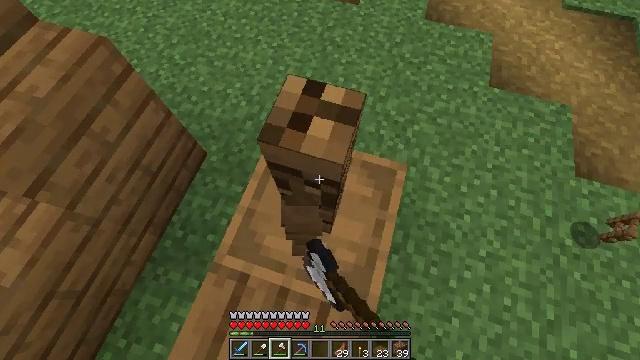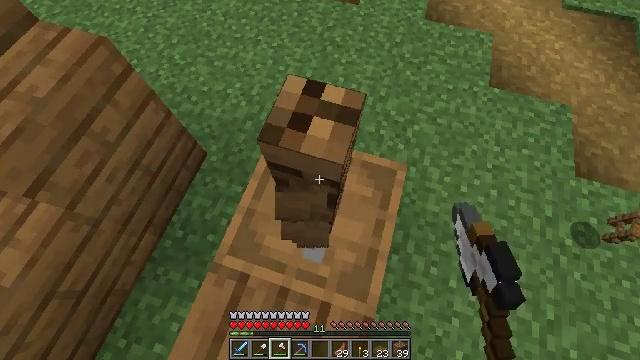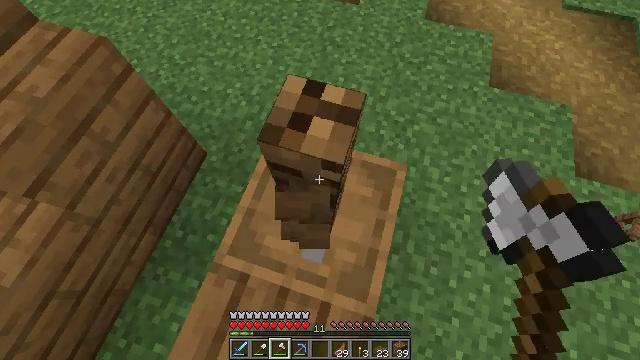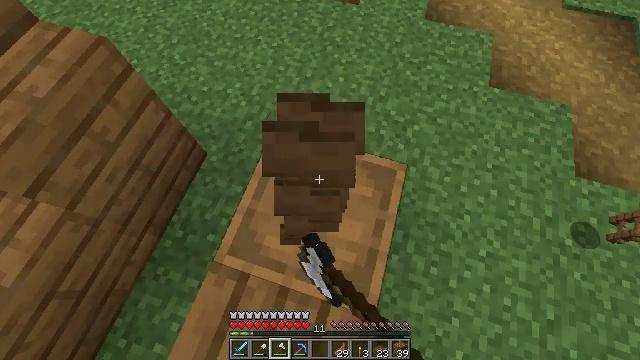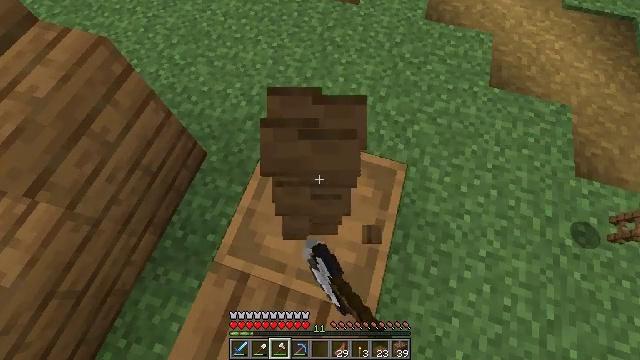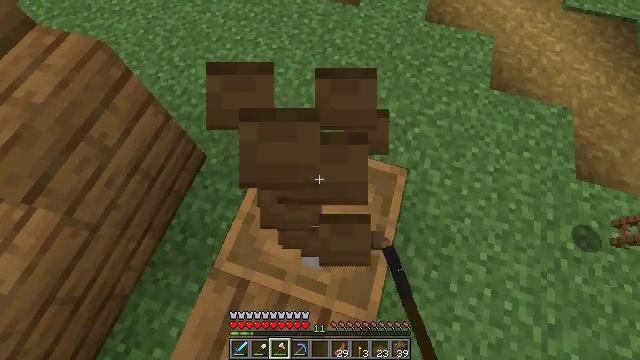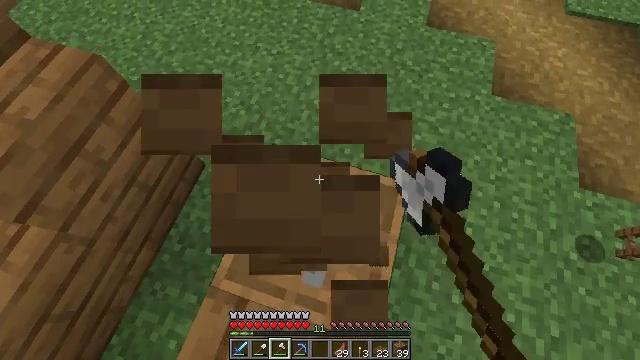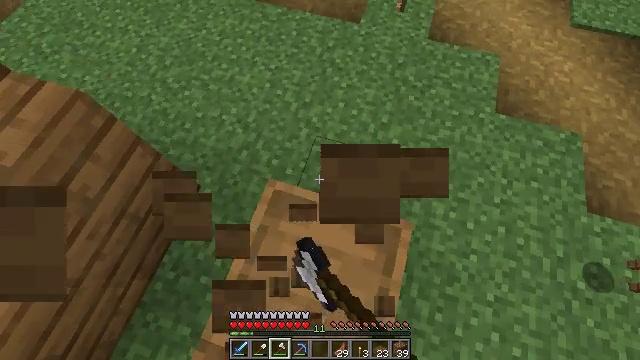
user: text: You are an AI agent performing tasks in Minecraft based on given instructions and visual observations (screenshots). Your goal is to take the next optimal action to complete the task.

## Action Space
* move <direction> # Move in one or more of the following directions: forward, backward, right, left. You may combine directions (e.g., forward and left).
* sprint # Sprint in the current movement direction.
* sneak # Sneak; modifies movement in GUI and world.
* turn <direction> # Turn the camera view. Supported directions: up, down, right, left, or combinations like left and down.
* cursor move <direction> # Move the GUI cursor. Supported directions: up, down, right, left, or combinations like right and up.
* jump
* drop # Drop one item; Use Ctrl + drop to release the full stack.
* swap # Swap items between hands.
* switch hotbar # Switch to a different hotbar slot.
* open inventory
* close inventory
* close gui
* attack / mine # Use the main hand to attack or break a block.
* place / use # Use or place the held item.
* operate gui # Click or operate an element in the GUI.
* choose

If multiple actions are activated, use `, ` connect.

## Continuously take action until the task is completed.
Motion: motion action
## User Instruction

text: Gather spruce fence pieces.
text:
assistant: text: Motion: attack / mine
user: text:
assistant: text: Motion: attack / mine
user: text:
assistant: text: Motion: attack / mine
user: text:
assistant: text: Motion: attack / mine
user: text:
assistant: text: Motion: move forward, attack / mine
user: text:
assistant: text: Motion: move forward, attack / mine
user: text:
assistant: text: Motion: move forward, attack / mine
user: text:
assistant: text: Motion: attack / mine